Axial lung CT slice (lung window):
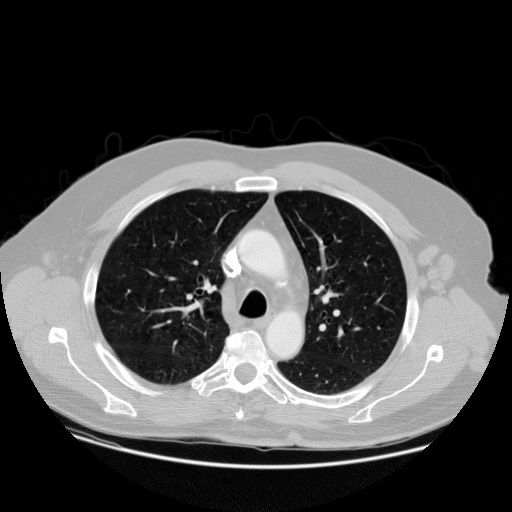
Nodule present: no